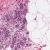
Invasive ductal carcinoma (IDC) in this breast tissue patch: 0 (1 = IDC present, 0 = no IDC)